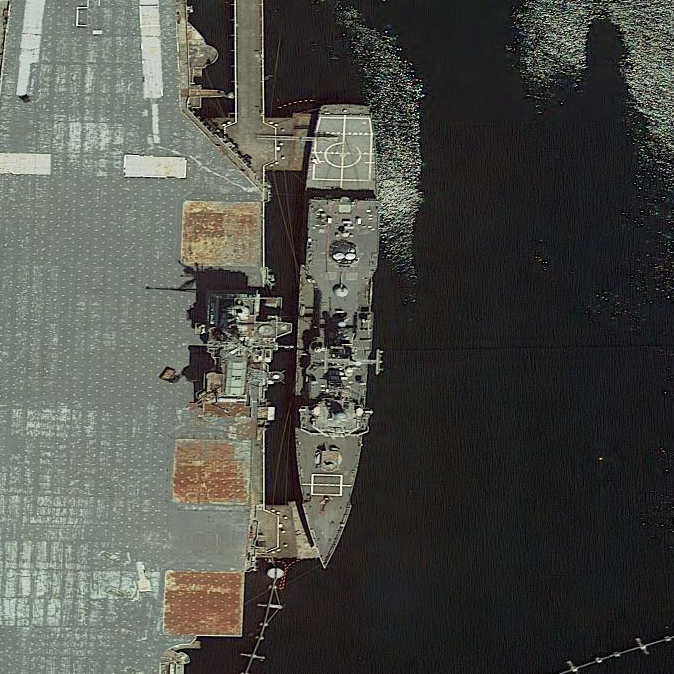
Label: cruiser